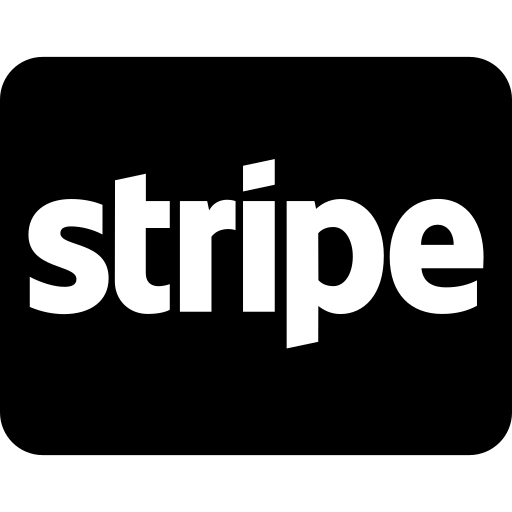
Tags: icon, FontAwesome, fa-icon, brand, cc, stripe